Question: In Apple's <URL> for iOS, when Siri answers a question and it doesn't fit on the whole screen a user can scroll through the information. What is interesting about the scroll/table view in Siri is that when information extends beyond the bounds of the scroll/table view, a subtle gradient appears on the bottom of the view:

How does Siri detect that the information in the scroll / table view extend beyond its bounds? I know how easy it is to fade in an image with a shadow, but I don't understand how the detection of the content works?
Is there any kind of documentation or class that Apple provides that will let me detect this?
Thanks in advance!
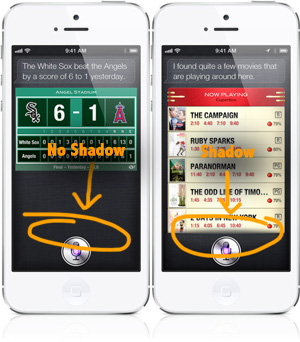
Answer: It's probably just a matter of setting the content size according to the content that you load and then testing whether the scroll view height is less than the content view height.